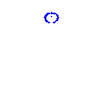
Particle: proton